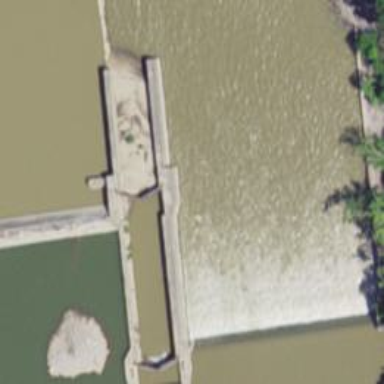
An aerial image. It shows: Lock gate on waterway.